Aerial crown-view tile of a tropical tree (Barro Colorado Island, Panama), acquired 20241112:
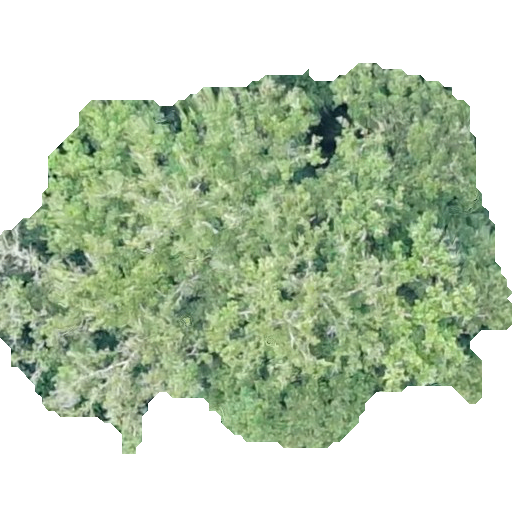
Species: Prioria copaifera
GBIF accepted scientific name: Prioria copaifera
Crown area: 231.877 m²